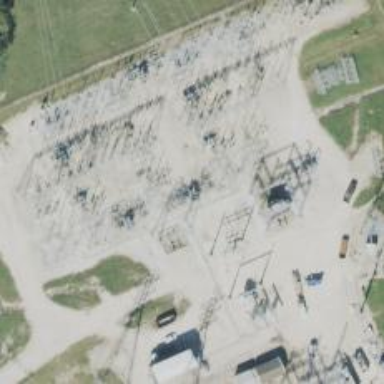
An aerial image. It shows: Switch for power supply.